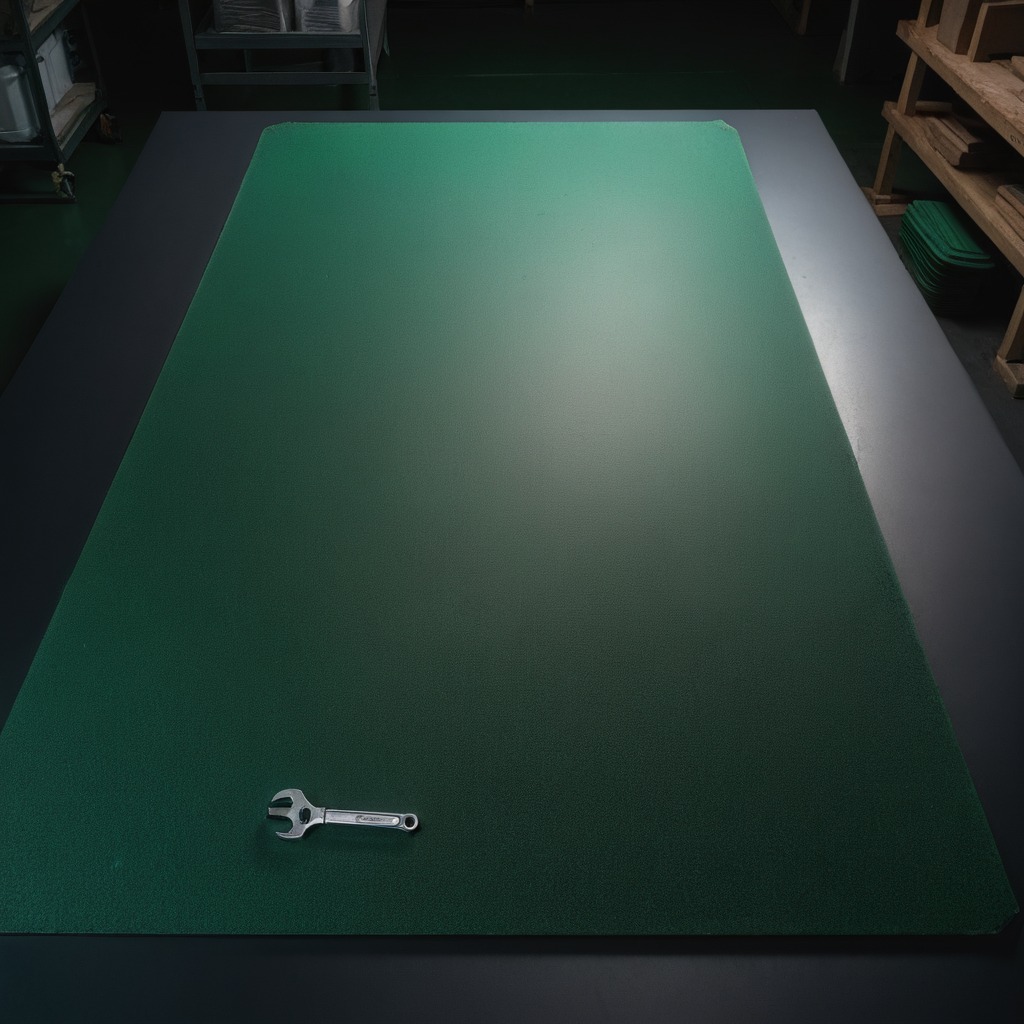
An wrench lies on the clean granite tabletop covered with a green rubber mat inside a workshop at night dim ambient light soft shadows worn but beneath the mat.